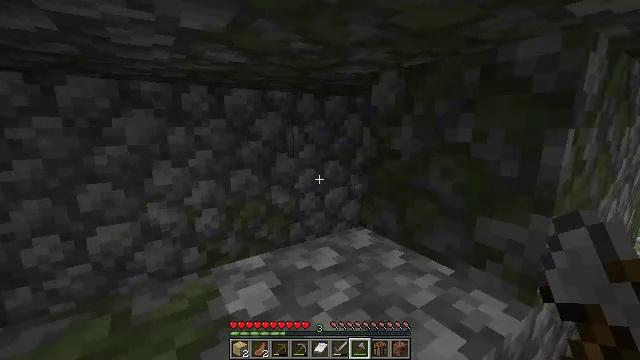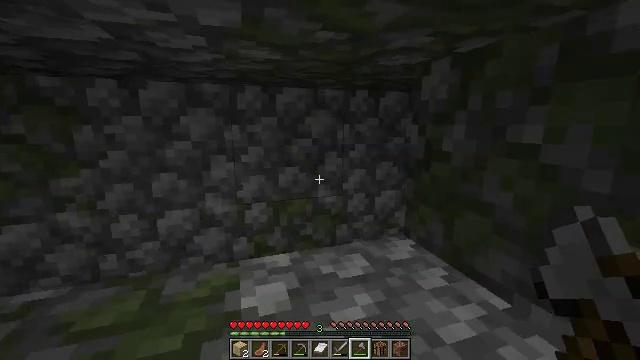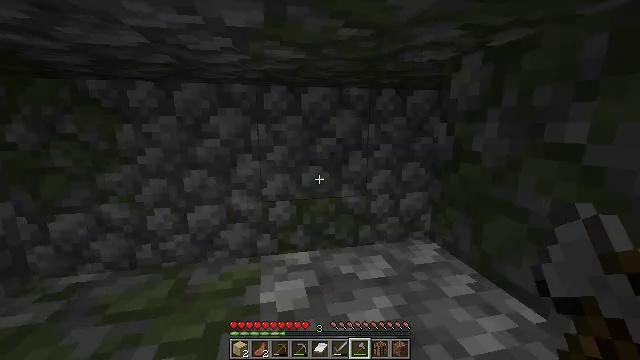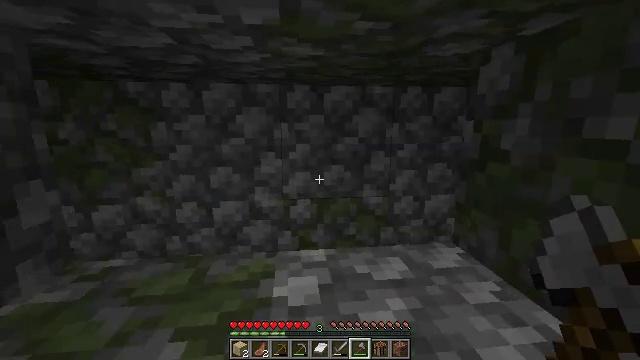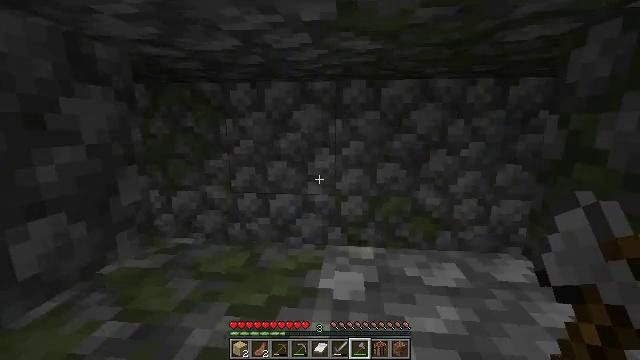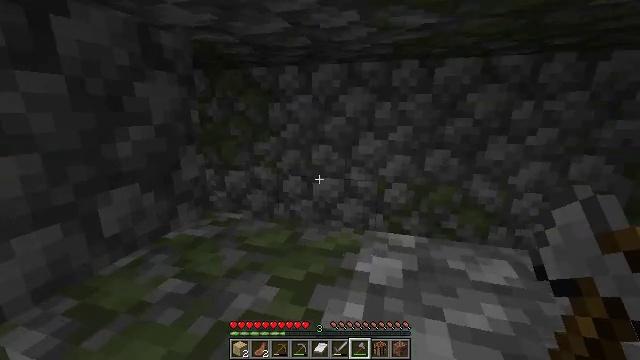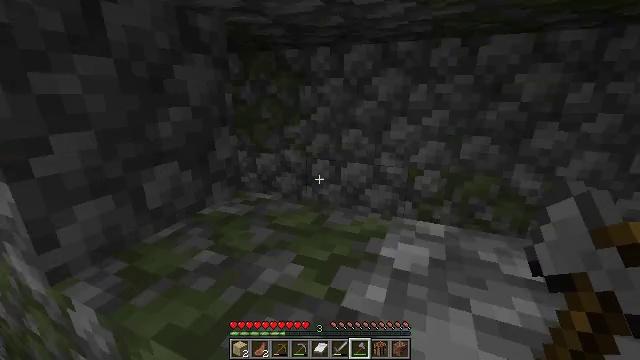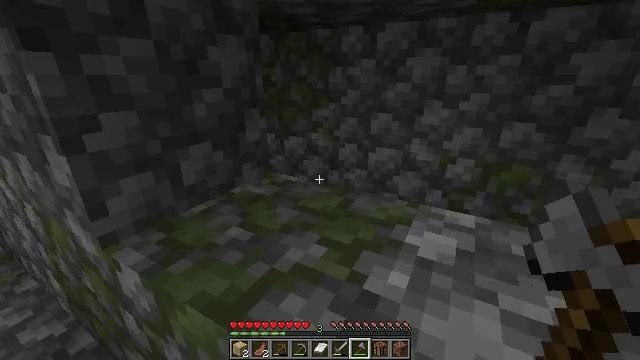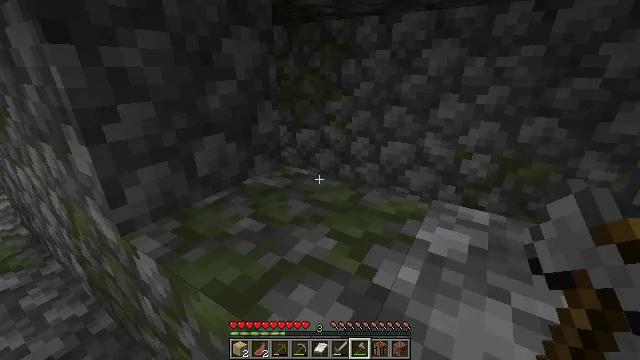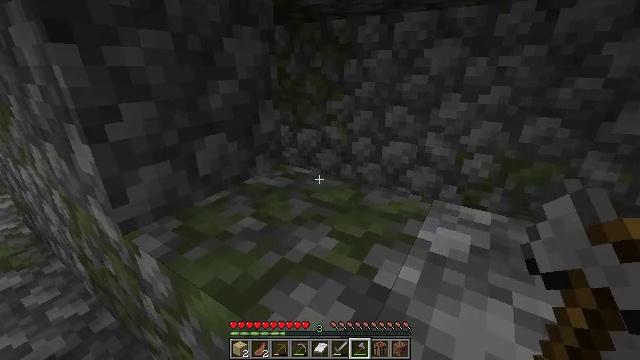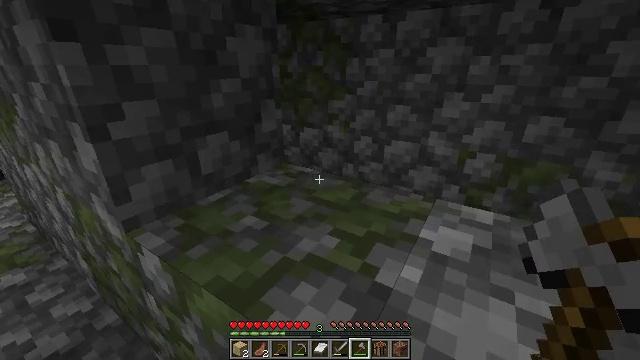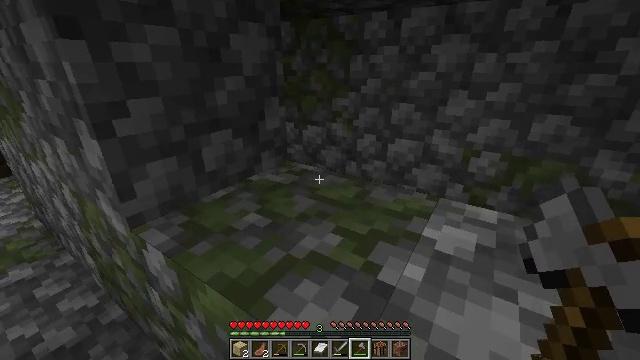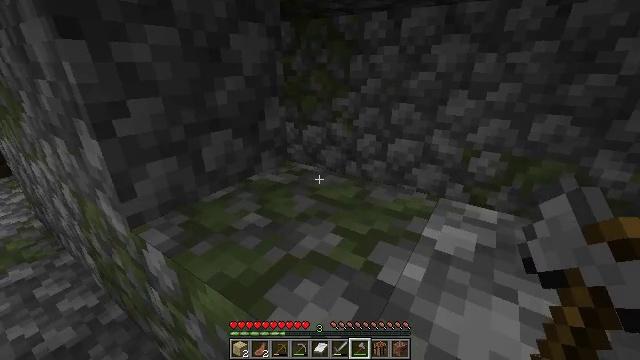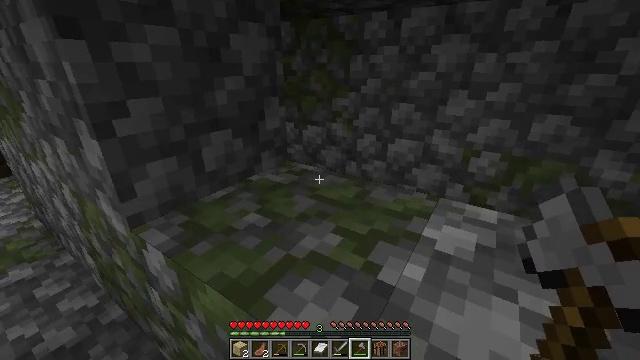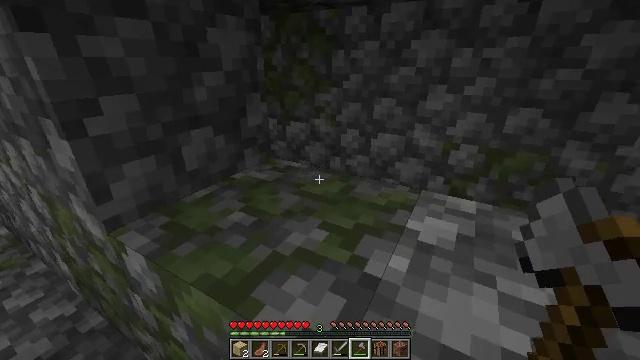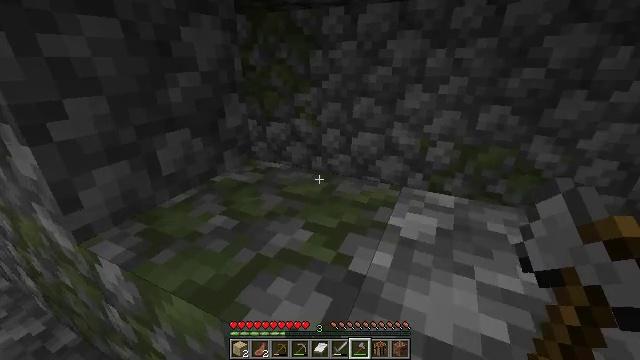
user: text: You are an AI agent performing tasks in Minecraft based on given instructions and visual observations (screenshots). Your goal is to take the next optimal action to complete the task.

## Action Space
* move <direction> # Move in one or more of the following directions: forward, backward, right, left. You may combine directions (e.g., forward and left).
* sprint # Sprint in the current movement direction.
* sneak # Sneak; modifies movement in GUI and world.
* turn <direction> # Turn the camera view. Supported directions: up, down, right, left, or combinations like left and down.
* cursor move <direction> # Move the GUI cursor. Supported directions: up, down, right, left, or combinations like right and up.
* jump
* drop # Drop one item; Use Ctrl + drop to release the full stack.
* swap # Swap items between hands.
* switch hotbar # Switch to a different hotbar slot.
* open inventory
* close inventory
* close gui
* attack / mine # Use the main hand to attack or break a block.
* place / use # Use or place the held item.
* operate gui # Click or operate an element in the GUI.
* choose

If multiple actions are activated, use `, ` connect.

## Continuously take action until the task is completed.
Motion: motion action
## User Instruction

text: Harvest mossy cobblestone for building.
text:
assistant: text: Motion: turn left
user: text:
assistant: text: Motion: turn left
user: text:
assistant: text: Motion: turn left
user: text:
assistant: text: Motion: turn left
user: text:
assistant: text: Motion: turn left and down
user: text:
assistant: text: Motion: turn left and down
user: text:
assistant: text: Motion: turn left and down
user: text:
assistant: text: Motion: turn left and down
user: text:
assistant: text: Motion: no_op
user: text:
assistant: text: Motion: no_op
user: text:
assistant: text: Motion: no_op
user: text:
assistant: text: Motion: no_op
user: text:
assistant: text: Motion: no_op
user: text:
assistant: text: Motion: turn right
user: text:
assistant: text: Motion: turn right
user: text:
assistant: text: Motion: turn right and up
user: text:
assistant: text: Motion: move forward, turn right and up
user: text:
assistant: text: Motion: move forward
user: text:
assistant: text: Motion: move forward, turn up
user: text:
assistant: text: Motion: move forward, turn up
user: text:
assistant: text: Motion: move forward, turn up
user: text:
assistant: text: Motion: move forward, turn up, jump
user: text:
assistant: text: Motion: move forward, jump
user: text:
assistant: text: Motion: move forward, jump
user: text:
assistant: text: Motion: move forward, jump
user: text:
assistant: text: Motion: move forward, jump
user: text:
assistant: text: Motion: move forward, jump
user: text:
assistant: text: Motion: move forward, turn left and down, jump
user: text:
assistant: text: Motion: move forward, turn down
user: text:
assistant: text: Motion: turn down